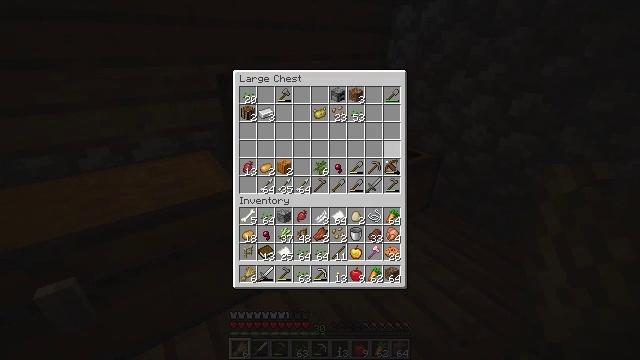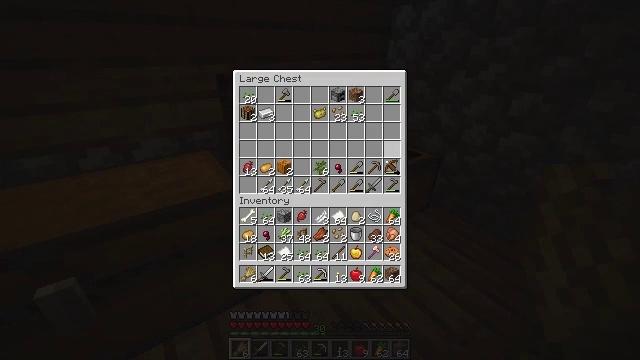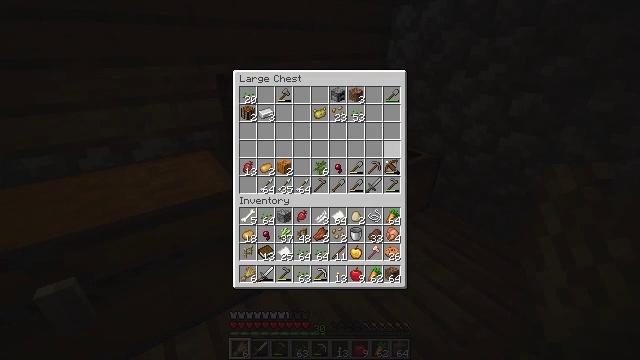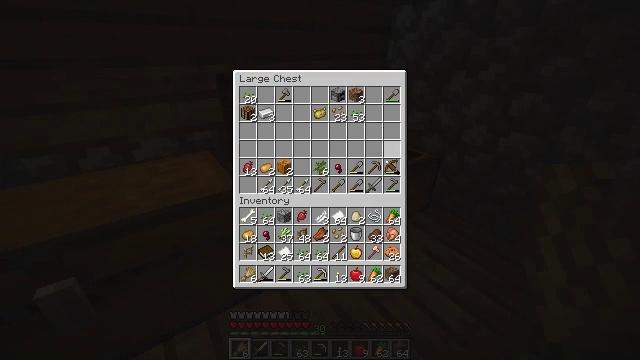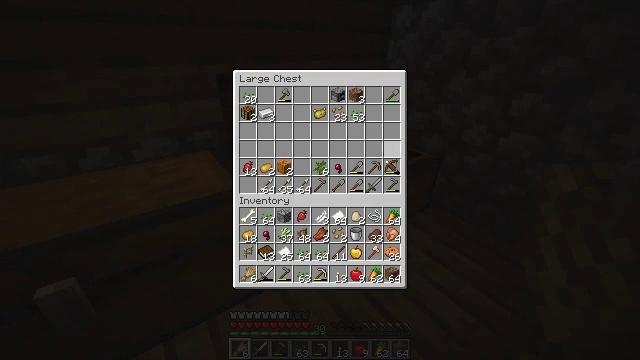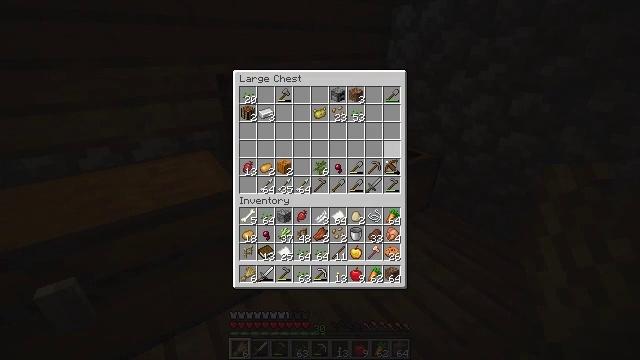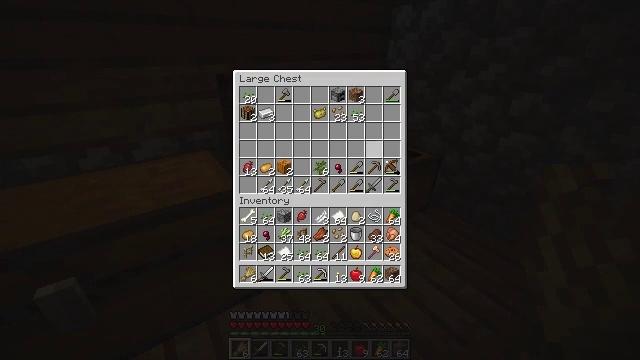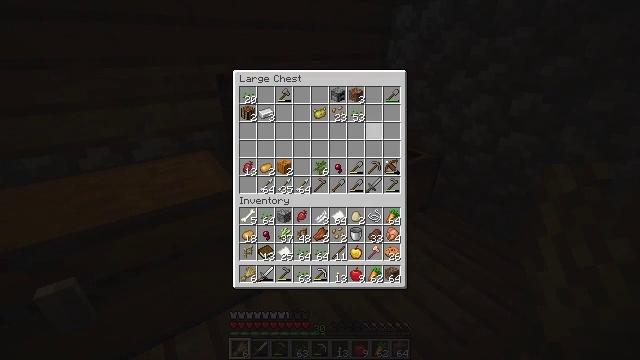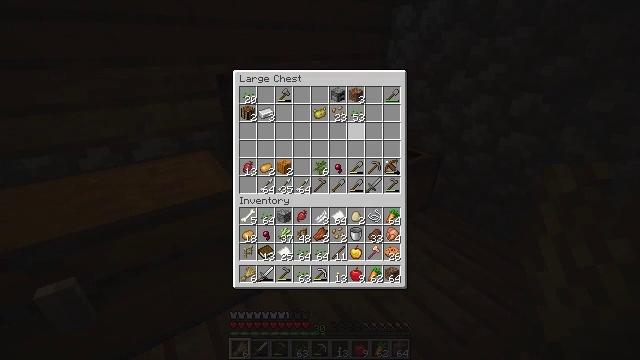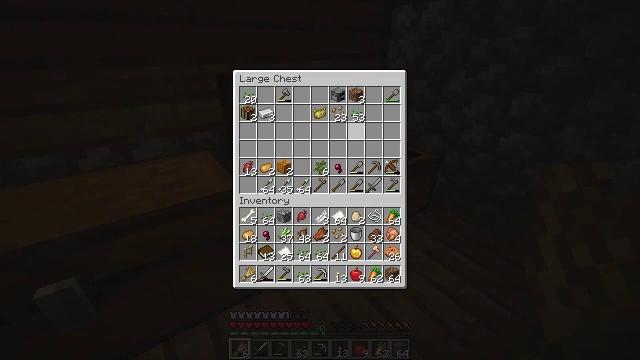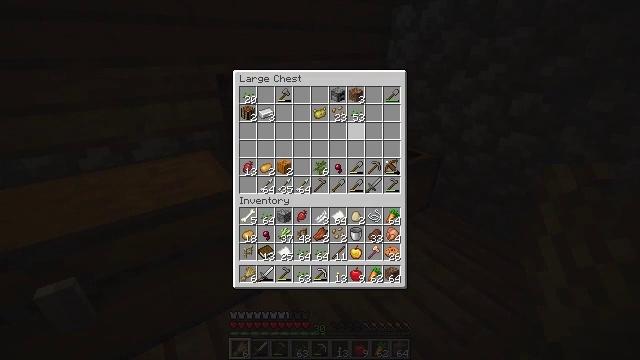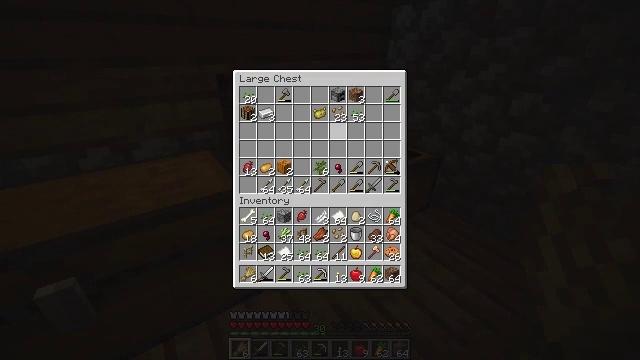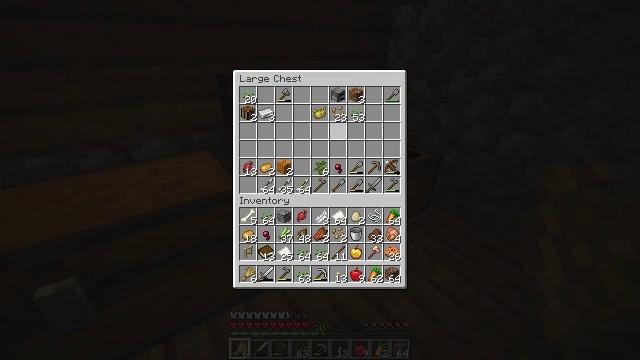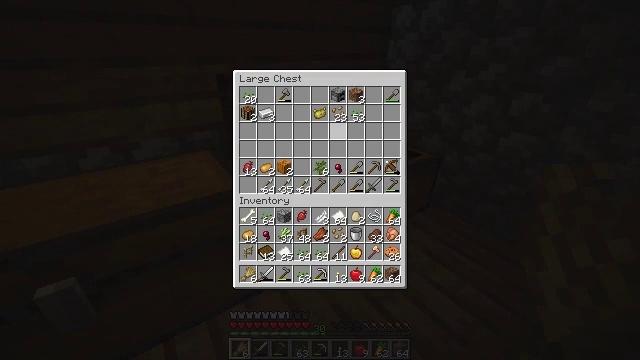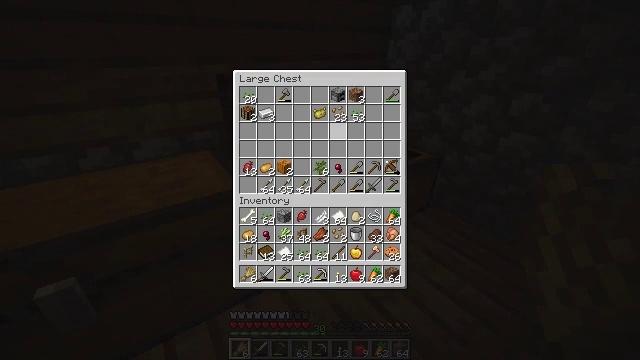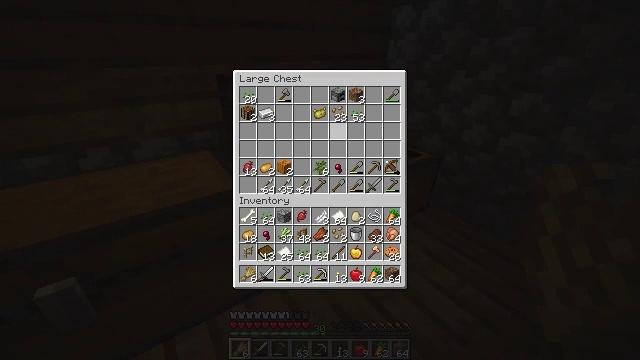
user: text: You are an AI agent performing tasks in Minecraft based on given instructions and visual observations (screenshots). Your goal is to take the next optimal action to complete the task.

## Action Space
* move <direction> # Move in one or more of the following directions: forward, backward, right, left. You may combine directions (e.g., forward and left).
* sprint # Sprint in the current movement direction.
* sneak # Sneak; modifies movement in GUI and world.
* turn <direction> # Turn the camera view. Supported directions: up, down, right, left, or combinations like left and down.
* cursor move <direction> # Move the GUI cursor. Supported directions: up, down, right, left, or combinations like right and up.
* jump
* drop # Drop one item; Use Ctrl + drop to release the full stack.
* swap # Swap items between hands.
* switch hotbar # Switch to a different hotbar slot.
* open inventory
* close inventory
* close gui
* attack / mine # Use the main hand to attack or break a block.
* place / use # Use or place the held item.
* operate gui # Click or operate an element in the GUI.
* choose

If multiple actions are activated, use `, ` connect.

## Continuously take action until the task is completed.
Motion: motion action
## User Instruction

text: Gather oak logs from trees.
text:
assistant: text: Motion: no_op
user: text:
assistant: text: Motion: no_op
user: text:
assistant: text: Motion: no_op
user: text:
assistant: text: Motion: no_op
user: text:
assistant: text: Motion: no_op
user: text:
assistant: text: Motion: no_op
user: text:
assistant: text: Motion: cursor move left
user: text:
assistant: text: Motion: cursor move left
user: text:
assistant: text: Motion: cursor move left
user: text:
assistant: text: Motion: no_op
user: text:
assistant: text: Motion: no_op
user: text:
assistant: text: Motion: no_op
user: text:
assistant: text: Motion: no_op
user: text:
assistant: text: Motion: no_op
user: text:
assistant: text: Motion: no_op
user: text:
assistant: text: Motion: no_op
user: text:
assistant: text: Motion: no_op
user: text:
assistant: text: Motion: no_op
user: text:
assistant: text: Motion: no_op
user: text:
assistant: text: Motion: no_op
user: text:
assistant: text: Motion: no_op
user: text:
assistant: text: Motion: cursor move down
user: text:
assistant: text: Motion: no_op
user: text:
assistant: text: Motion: no_op
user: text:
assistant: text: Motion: no_op
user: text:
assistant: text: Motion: no_op
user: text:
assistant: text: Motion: no_op
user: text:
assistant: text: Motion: no_op
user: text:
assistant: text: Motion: no_op
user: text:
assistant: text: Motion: no_op